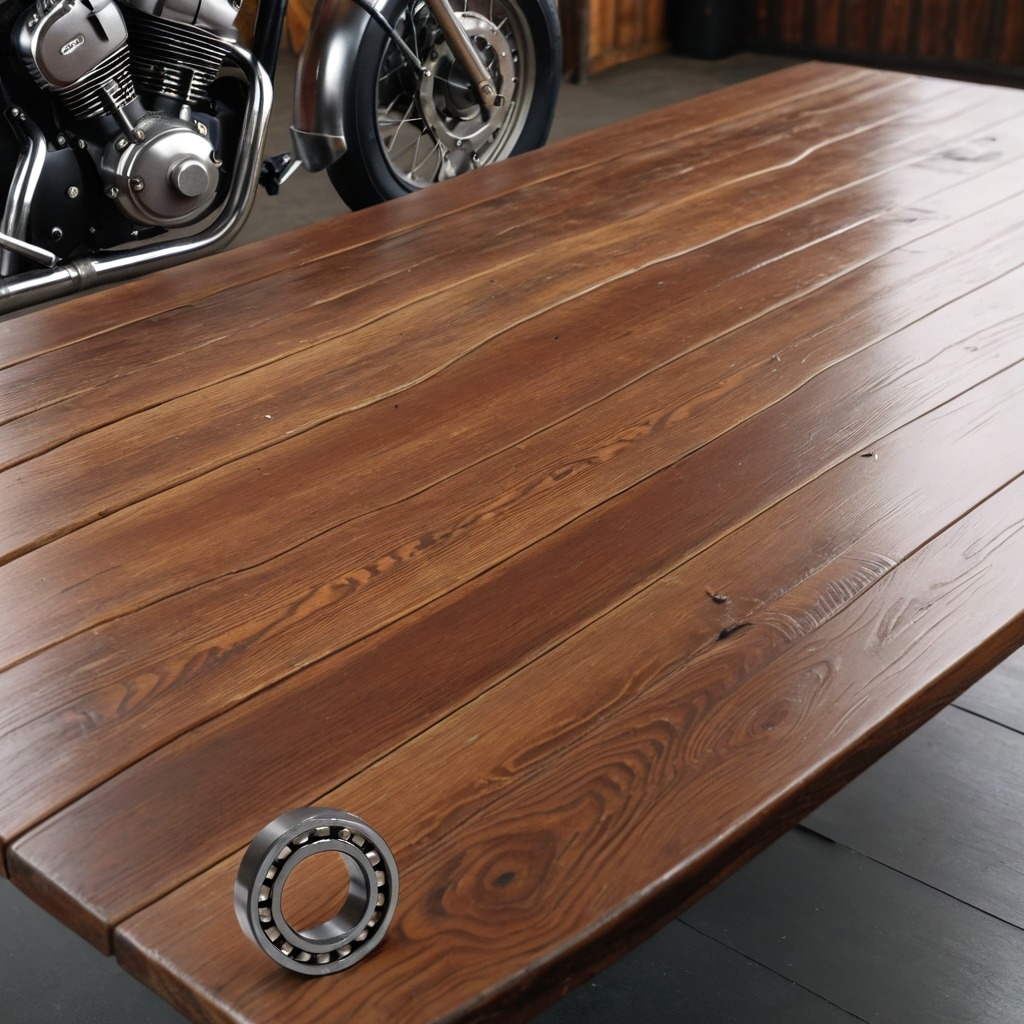
A metal ball bearing is lying on an oil-spilled wooden table in a vintage motorcycle garage.